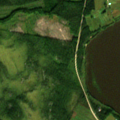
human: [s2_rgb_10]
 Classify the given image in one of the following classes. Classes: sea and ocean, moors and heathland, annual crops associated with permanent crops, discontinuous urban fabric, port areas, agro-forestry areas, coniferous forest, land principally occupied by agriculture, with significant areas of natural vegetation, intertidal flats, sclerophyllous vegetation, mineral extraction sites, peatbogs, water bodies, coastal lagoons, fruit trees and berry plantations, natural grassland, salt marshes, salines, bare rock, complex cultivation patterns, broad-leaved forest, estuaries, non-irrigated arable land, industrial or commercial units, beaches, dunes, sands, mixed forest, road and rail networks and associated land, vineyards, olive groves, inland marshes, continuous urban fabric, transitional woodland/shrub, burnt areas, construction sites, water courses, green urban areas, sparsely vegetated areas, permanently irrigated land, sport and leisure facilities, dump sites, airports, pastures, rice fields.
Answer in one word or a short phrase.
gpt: land principally occupied by agriculture, with significant areas of natural vegetation, coniferous forest, transitional woodland/shrub, water bodies